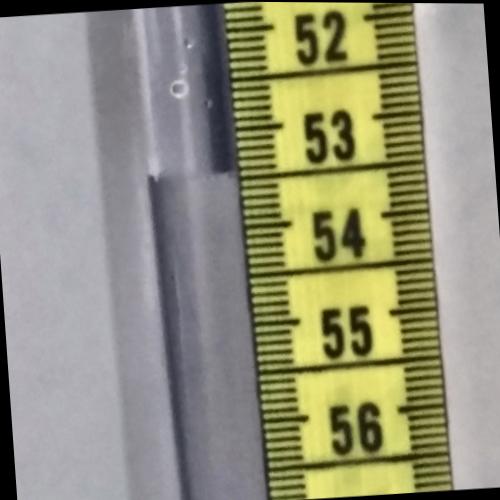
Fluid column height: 53.4 cm